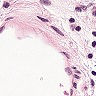
Metastatic tissue present: no